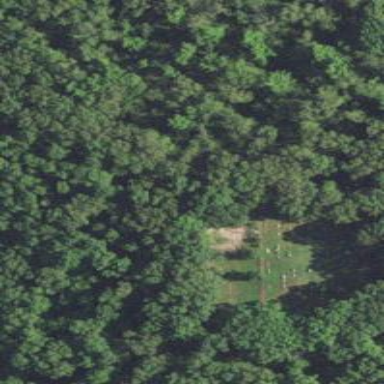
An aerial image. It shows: Cemetery.